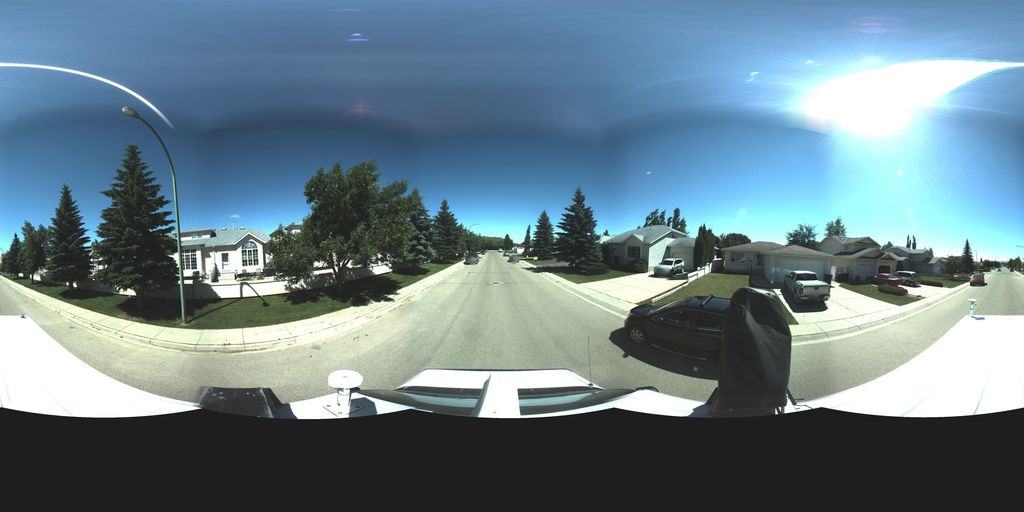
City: saskatoon